Interaction volume radius: 10 \u00c5
Interaction volume height: 25 \u00c5
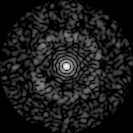
Disorder parameter: 0.8115